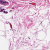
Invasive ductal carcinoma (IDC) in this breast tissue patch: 0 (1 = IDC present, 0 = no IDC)